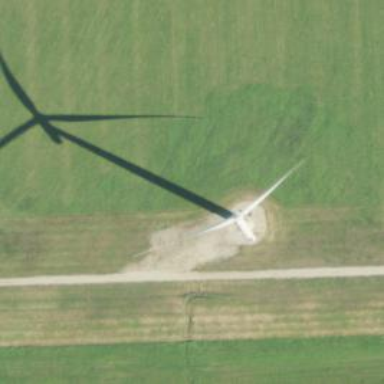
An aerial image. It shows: Wind turbine used as power generator.